Question:
As you can see in the above picture I am just using the default combo box of jqwidgets with the jqx.base.css as the CSS file. I just can get the arrow mark on the combo and also the check boxes of the elements checked in black color.
I have tried with IE10 and Chrome 21.
Anybody out there having a clue?
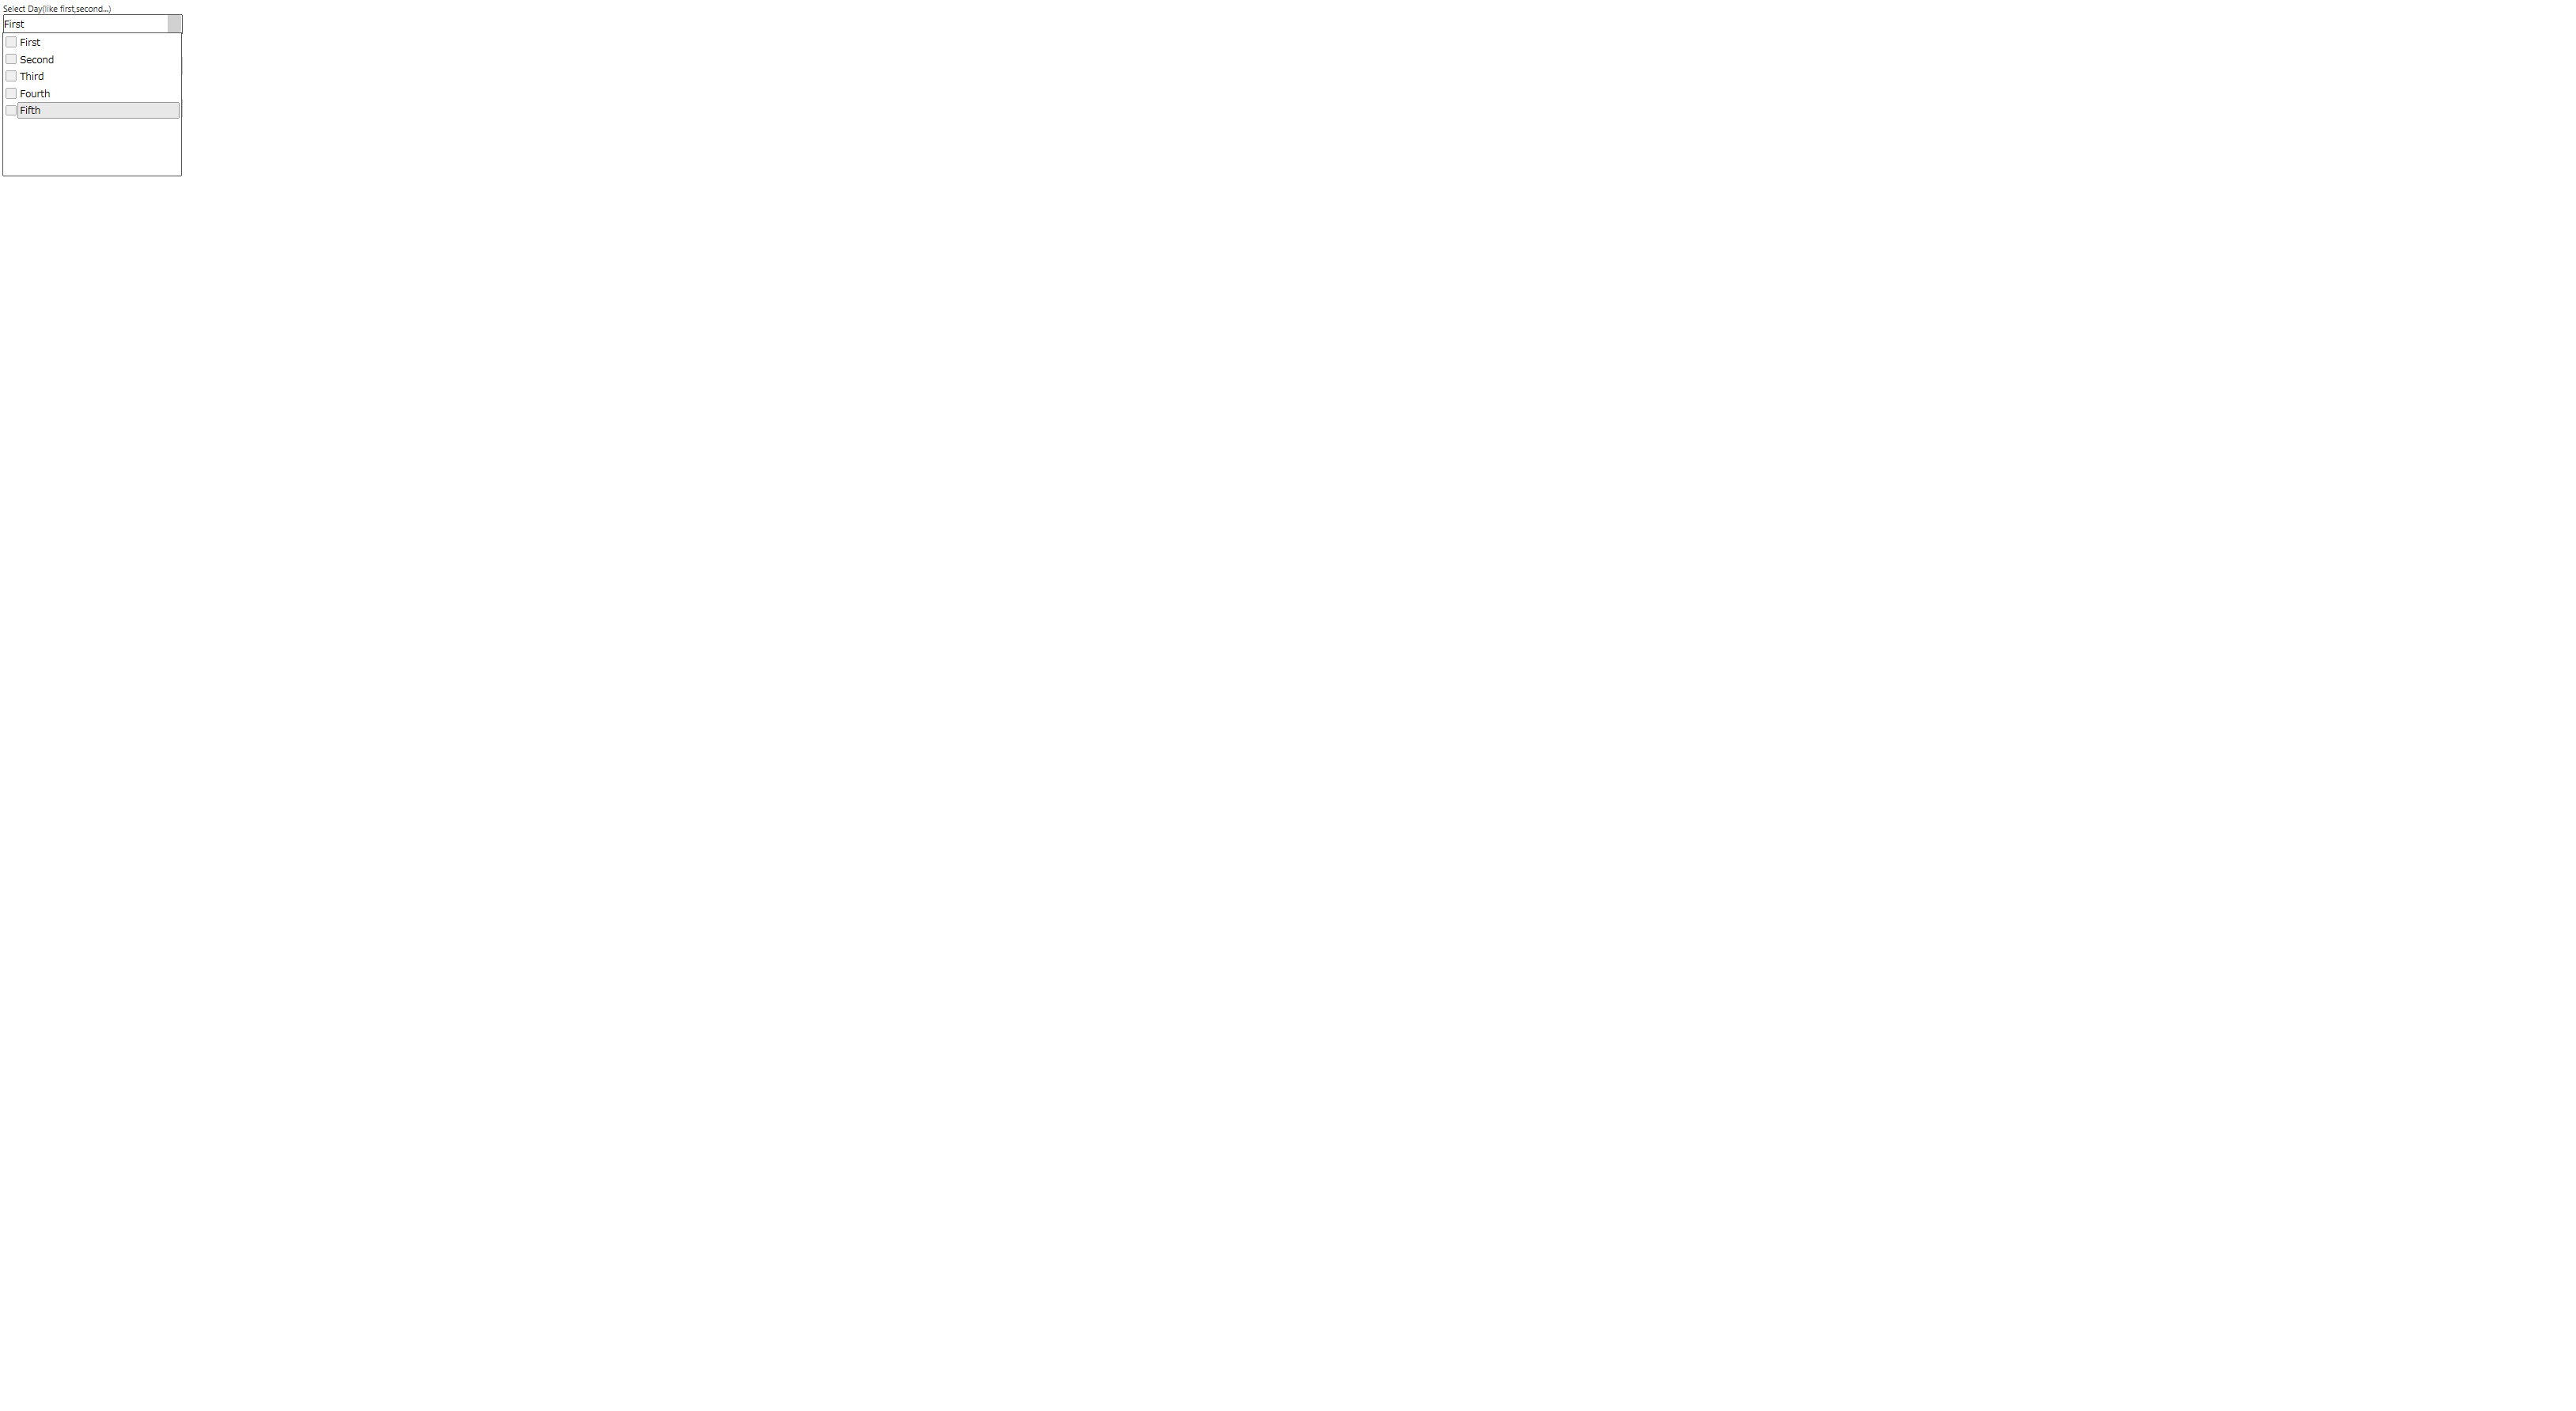
Answer: the issue is that you did not add the images folder used by the CSS file.